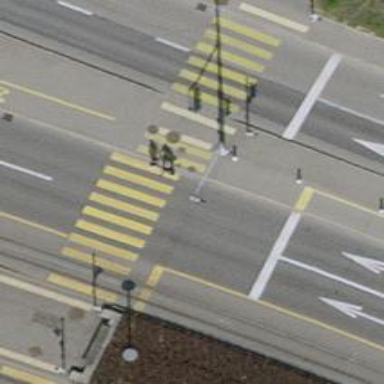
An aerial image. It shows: Road crossing with traffic signals.